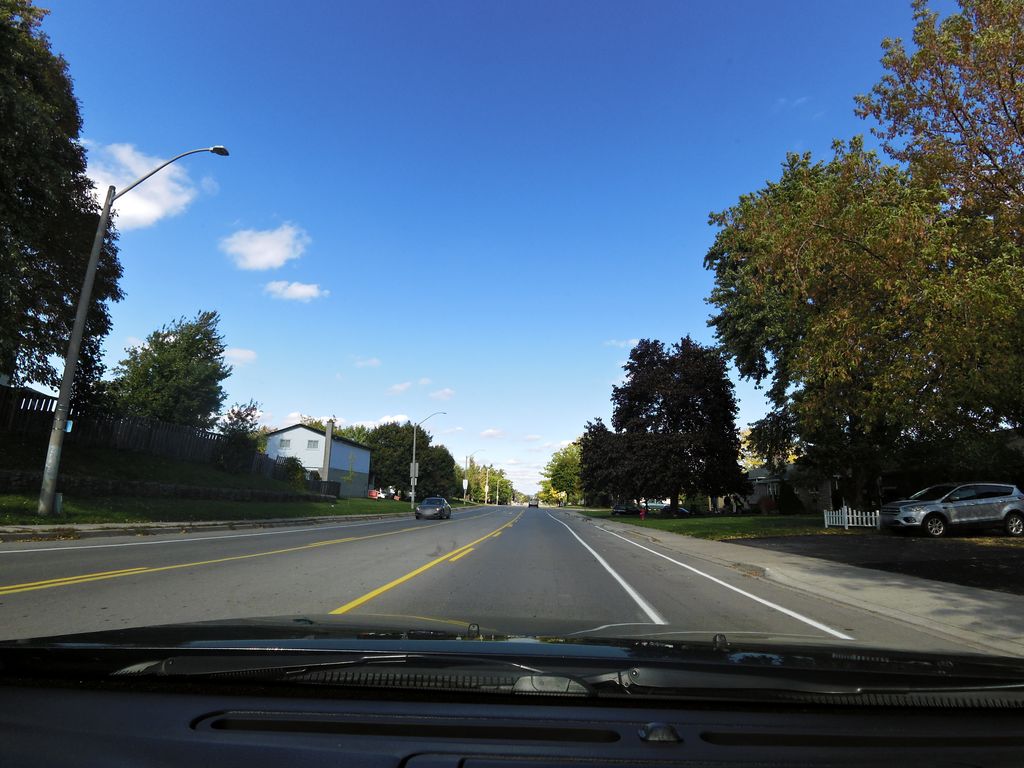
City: hamilton